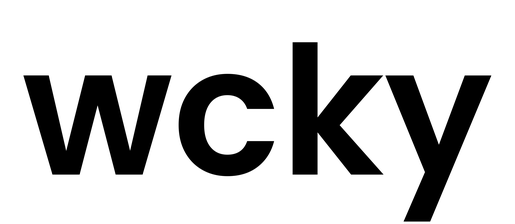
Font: Poppins-SemiBold